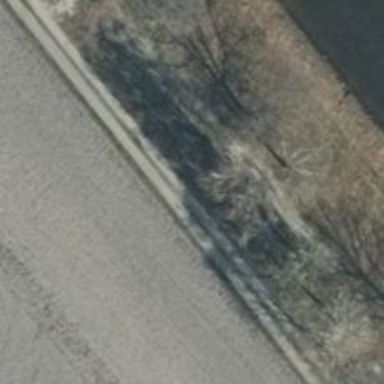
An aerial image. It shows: Gravel track with grade3 tracktype.